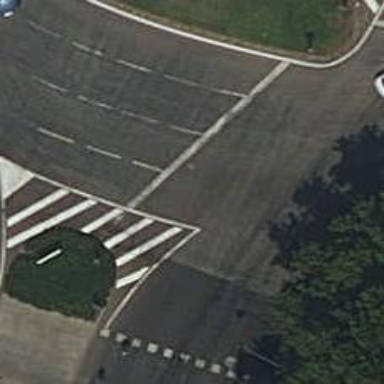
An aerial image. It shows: Road with traffic signals.